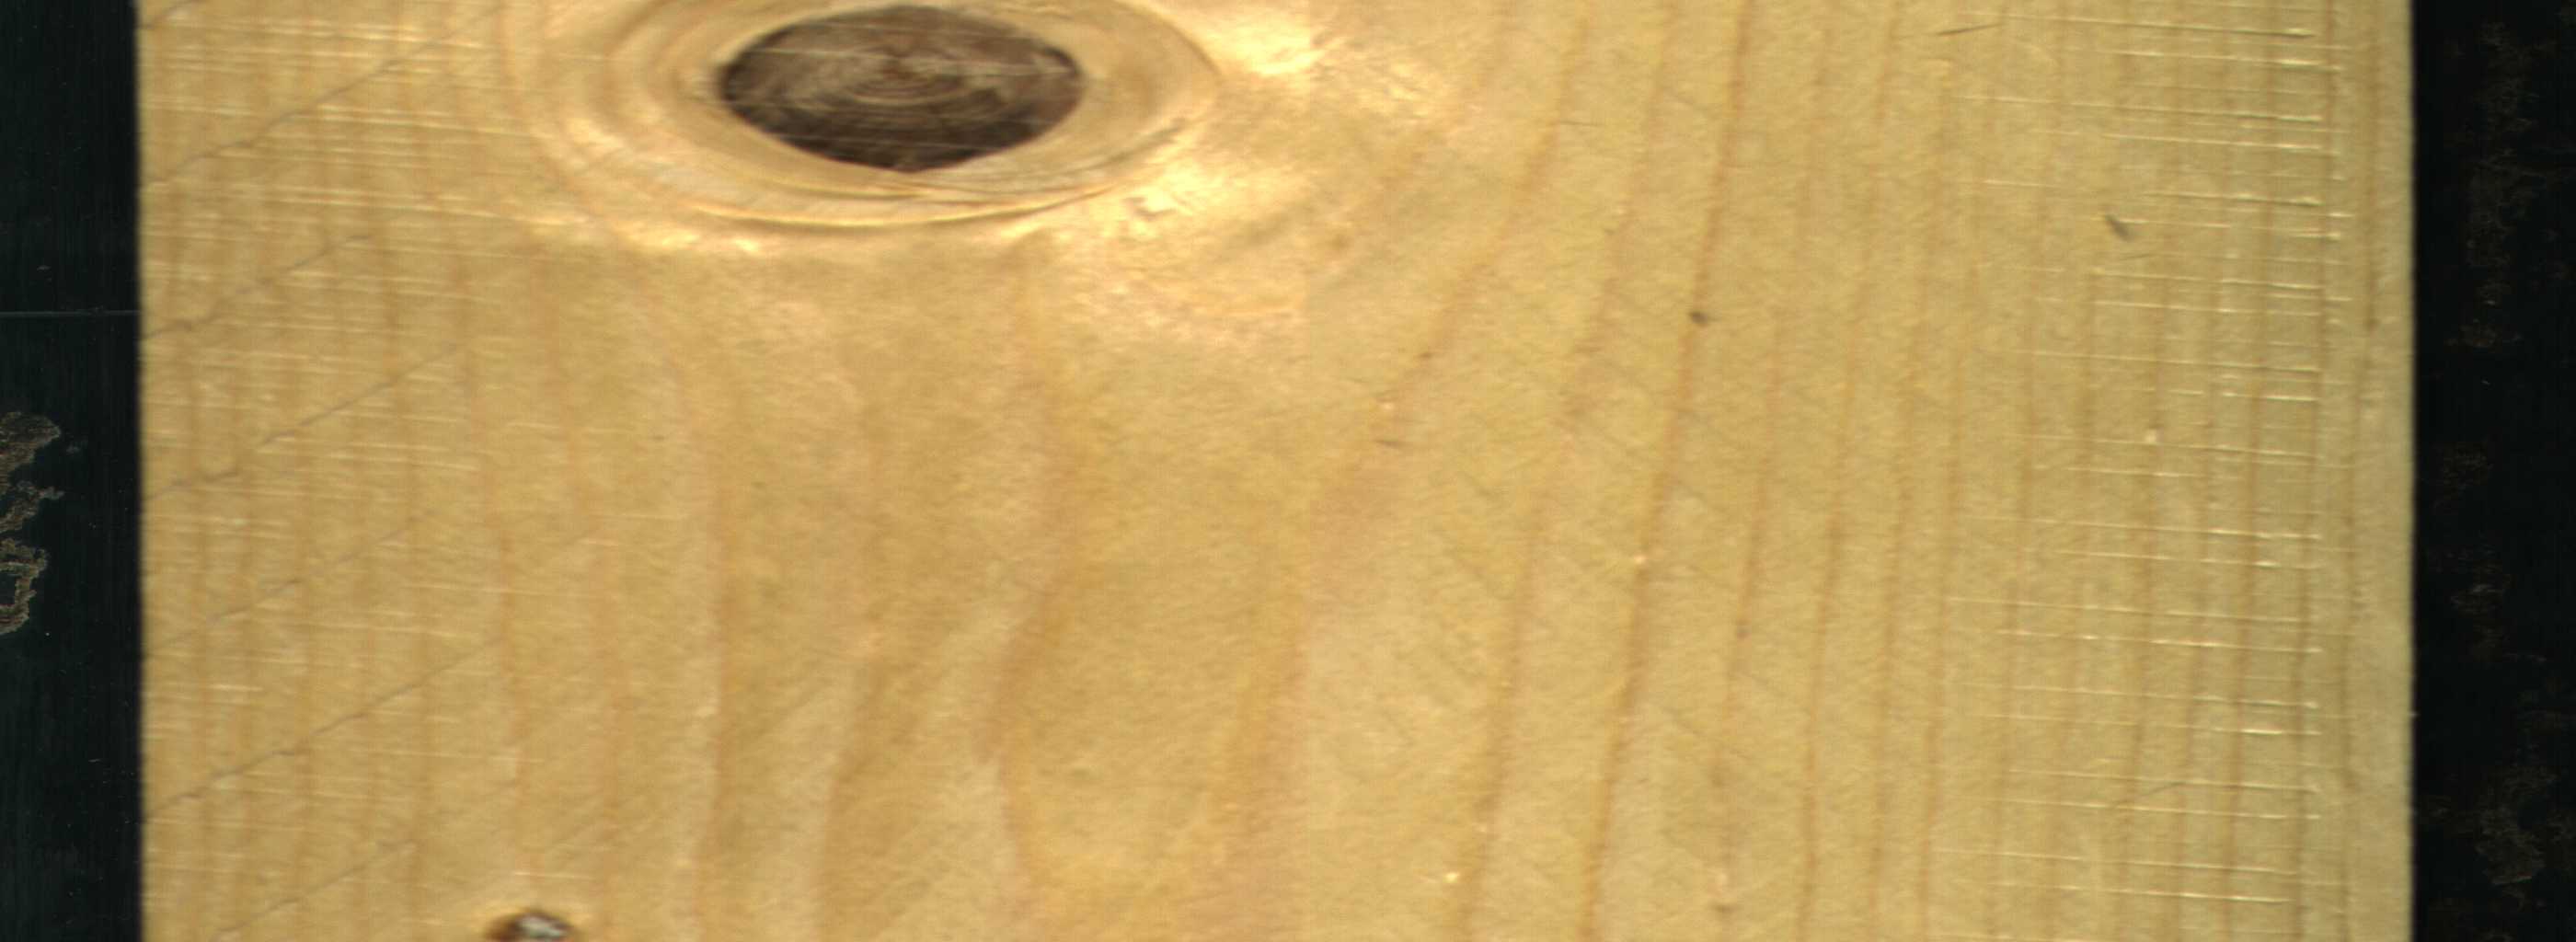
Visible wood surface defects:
Dead_Knot
Live_Knot